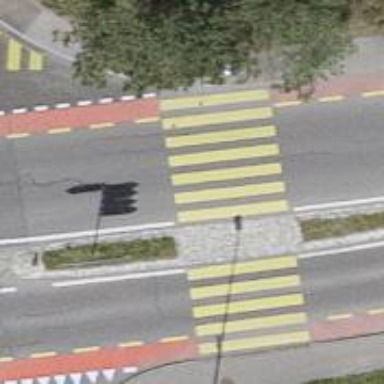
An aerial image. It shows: Tertiary road with designated cycle lane.